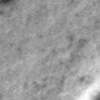
Label: no_change